Question: I am using <URL> What I would like to achieve is change the background color of the panel in the image to transparent so that it shows the part of the image behind it. I tried setting background color of the SLidingPaneLayout to transparent but it doesn't work. When I change the color to something else like red, it shows red but doesn't happen the same with transparent.
I also tried setting window background to transparent but it leaves a black background.
'''
Window window = this.getWindow();
window.setBackgroundDrawable(new ColorDrawable(android.graphics.Color.TRANSPARENT));
'''
Please help.

'''
<?xml version="1.0" encoding="utf-8"?>
<com.app.custom.SlidingUpPanelLayout xmlns:android="http://schemas.android.com/apk/res/android"
xmlns:blurView="http://schemas.android.com/tools"
xmlns:sothree="http://schemas.android.com/apk/res-auto"
android:id="@+id/sliding_layout"
android:layout_width="match_parent"
android:layout_height="match_parent"
android:gravity="bottom"
sothree:umanoDragView="@+id/dragView"
sothree:umanoPanelHeight="110dp"
sothree:umanoParalaxOffset="0dp"
sothree:umanoShadowHeight="0dp">
<!-- MAIN CONTENT -->
<FrameLayout
android:layout_width="match_parent"
android:layout_height="match_parent"
android:orientation="vertical">
<ImageView
android:id="@+id/imgProfileLarge"
android:layout_width="match_parent"
android:layout_height="match_parent"
android:contentDescription="@null"
android:scaleType="centerCrop"
android:src="@drawable/profile" />
<RelativeLayout
android:id="@+id/layoutDetails"
android:layout_width="match_parent"
android:layout_height="match_parent"
android:orientation="vertical"
android:visibility="gone">
<com.app.custom.UnscrollableViewPager
android:id="@+id/facesPager"
android:layout_width="match_parent"
android:layout_height="match_parent"
android:layout_alignParentTop="true" />
<com.app.custom.CirclePageIndicator
android:id="@+id/indicator"
android:layout_width="match_parent"
android:layout_height="wrap_content"
android:layout_alignParentBottom="true"
android:layout_centerInParent="true"
android:layout_gravity="center_horizontal"
android:layout_marginBottom="10dp"
android:padding="10dp" />
</RelativeLayout>
</FrameLayout>
<!-- SLIDING LAYOUT -->
<com.app.custom.FrameLayoutWithBluredBackground
android:id="@+id/dragView"
android:layout_width="match_parent"
android:layout_height="wrap_content"
android:clickable="true"
android:focusable="false"
blurView:blurRadius="20">
<ViewFlipper
android:id="@+id/mViewFlipper"
android:layout_width="match_parent"
android:layout_height="wrap_content">
<include
android:id="@+id/layoutImages"
layout="@layout/layout_faces_thumb" />
<LinearLayout
android:id="@+id/layoutMore"
android:layout_width="match_parent"
android:layout_height="wrap_content"
android:orientation="vertical">
<LinearLayout
android:layout_width="match_parent"
android:layout_height="100dp"
android:orientation="horizontal">
<TextView
android:id="@+id/name"
android:layout_width="0dp"
android:layout_height="match_parent"
android:layout_weight="1"
android:gravity="center_vertical"
android:paddingLeft="10dp"
android:textSize="14sp" />
<Button
android:id="@+id/follow"
android:layout_width="wrap_content"
android:layout_height="match_parent"
android:gravity="center_vertical|right"
android:paddingLeft="10dp"
android:paddingRight="10dp"
android:textSize="14sp" />
</LinearLayout>
<ImageView
android:id="@+id/imgClickMe"
android:layout_width="match_parent"
android:layout_height="150dp"
android:scaleType="fitStart"
android:src="@drawable/graphic" />
</LinearLayout>
</ViewFlipper>
</com.app.custom.FrameLayoutWithBluredBackground>
'''
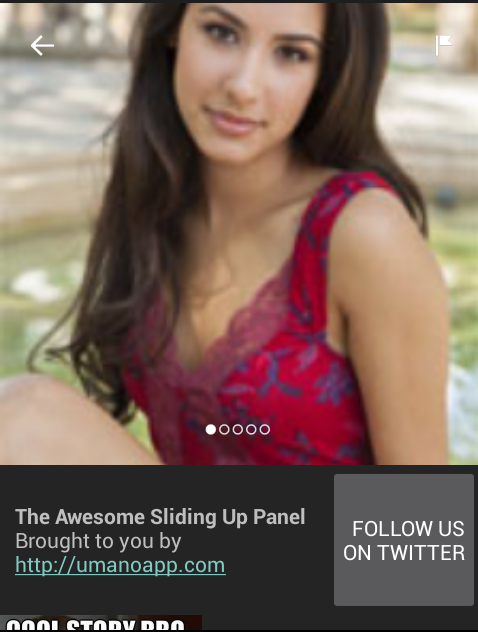
Answer: Try to add this line to your SlidingPanel:
'''
sothree:umanoOverlay="true"
'''
And add transparent to the background in the xml:
'''
<com.app.custom.FrameLayoutWithBluredBackground
android:id="@+id/dragView"
android:layout_width="match_parent"
android:layout_height="wrap_content"
android:clickable="true"
android:focusable="false"
blurView:blurRadius="20"
android:background="@android:color/transparent"
>
'''